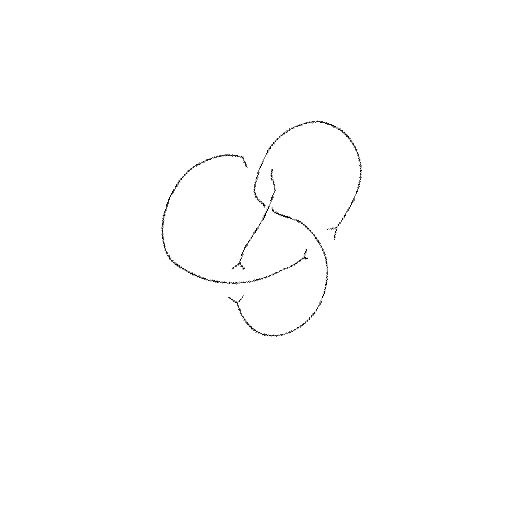
Crossing number: 4